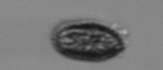
Label: Pseudochattonella_farcimen